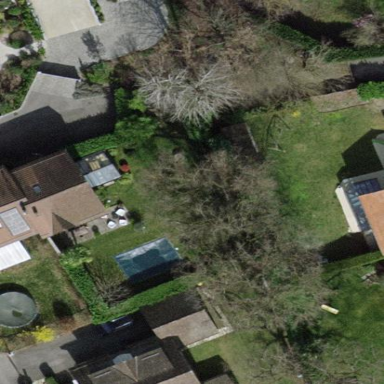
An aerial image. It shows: Garden enclosed by fence.